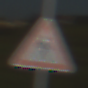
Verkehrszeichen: FussgaengerLinks
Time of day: MorningAfternoon
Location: Outdoor (Nature)
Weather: Clear
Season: NotSpecified
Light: Natural